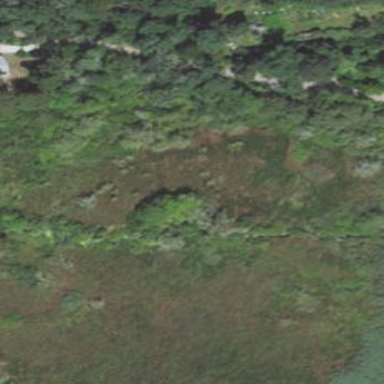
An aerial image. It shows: Marshy wetland area.